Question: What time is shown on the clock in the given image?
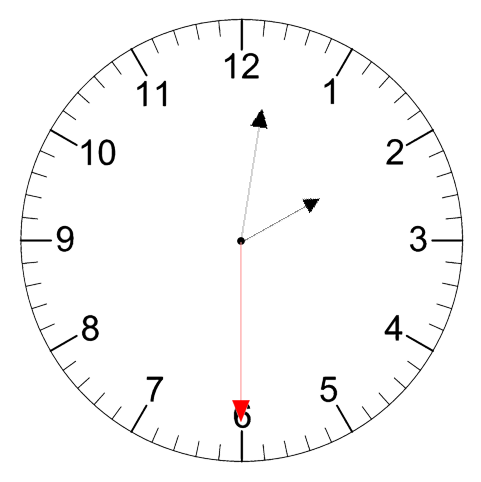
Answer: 02:01:30